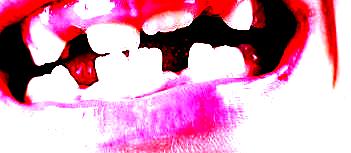
Condition: hypodontia